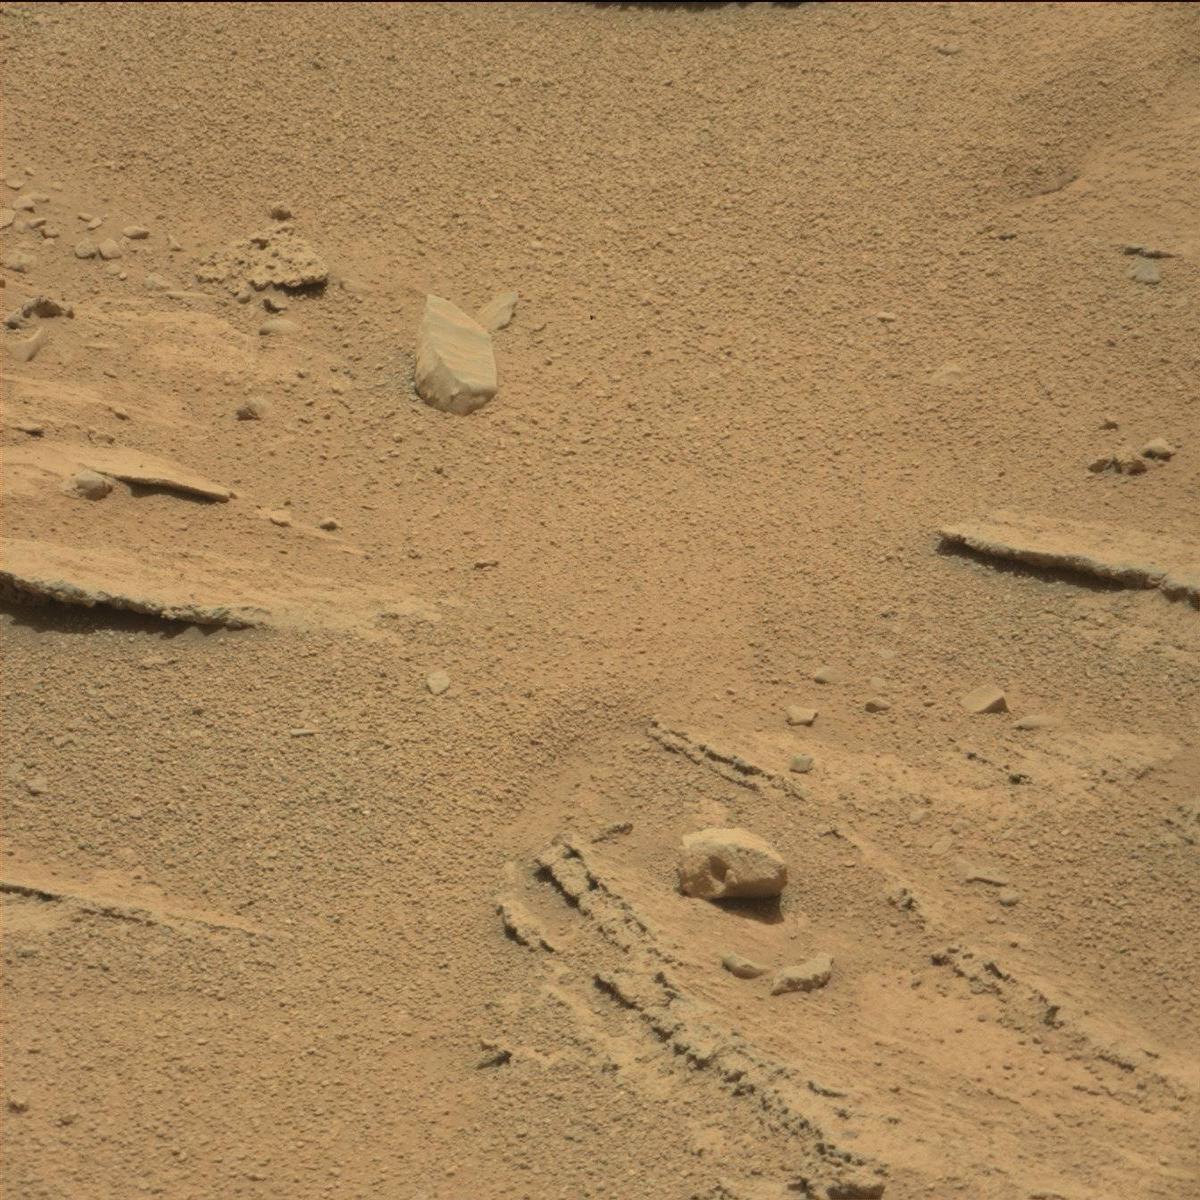
Terrain classes present: Bedrock, Rock, Sand / Soil